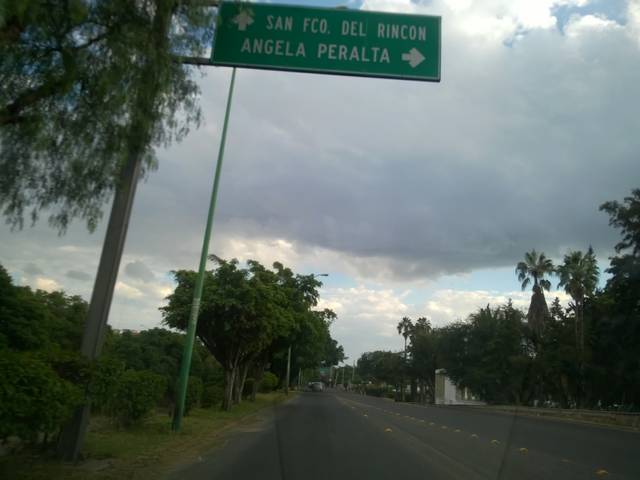
Region: Mexico
Coordinates: 21.115, -101.666